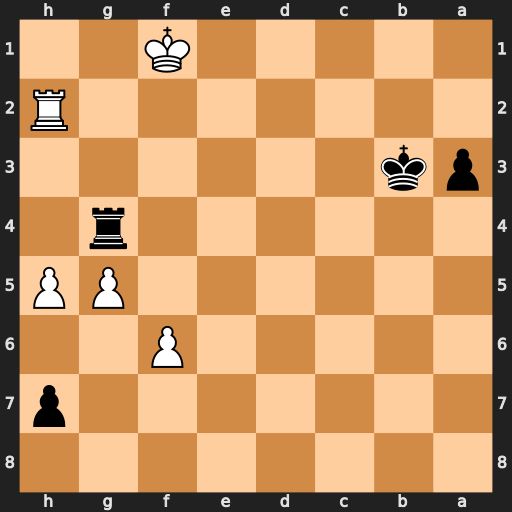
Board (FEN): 8/7p/5P2/6PP/6r1/pk6/7R/5K2
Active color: b
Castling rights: -
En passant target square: -
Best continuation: a2 Rxa2 Kxa2 f7 Rf4+ Kg1 Rxf7